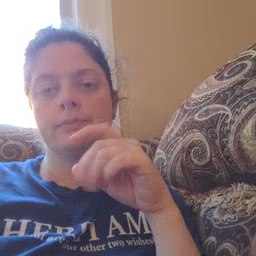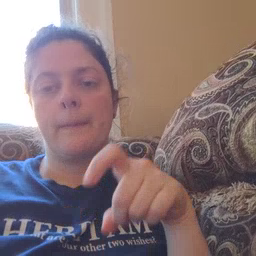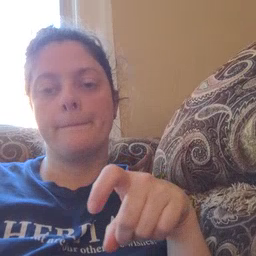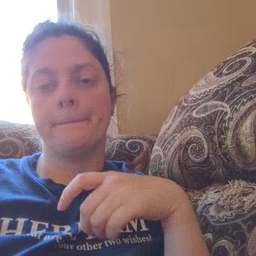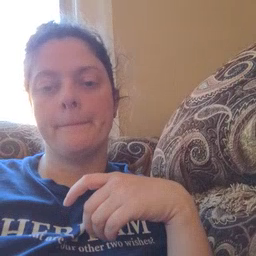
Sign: time